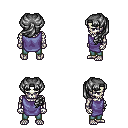
a pixel art fantasy rpg character, male body template, skeleton, chain tabard jacket, teal pants, gray princess hairstyle, four views (front, back, left, right), 2x2 character sprite sheet, small pixel art, hard edges, no anti-aliasing